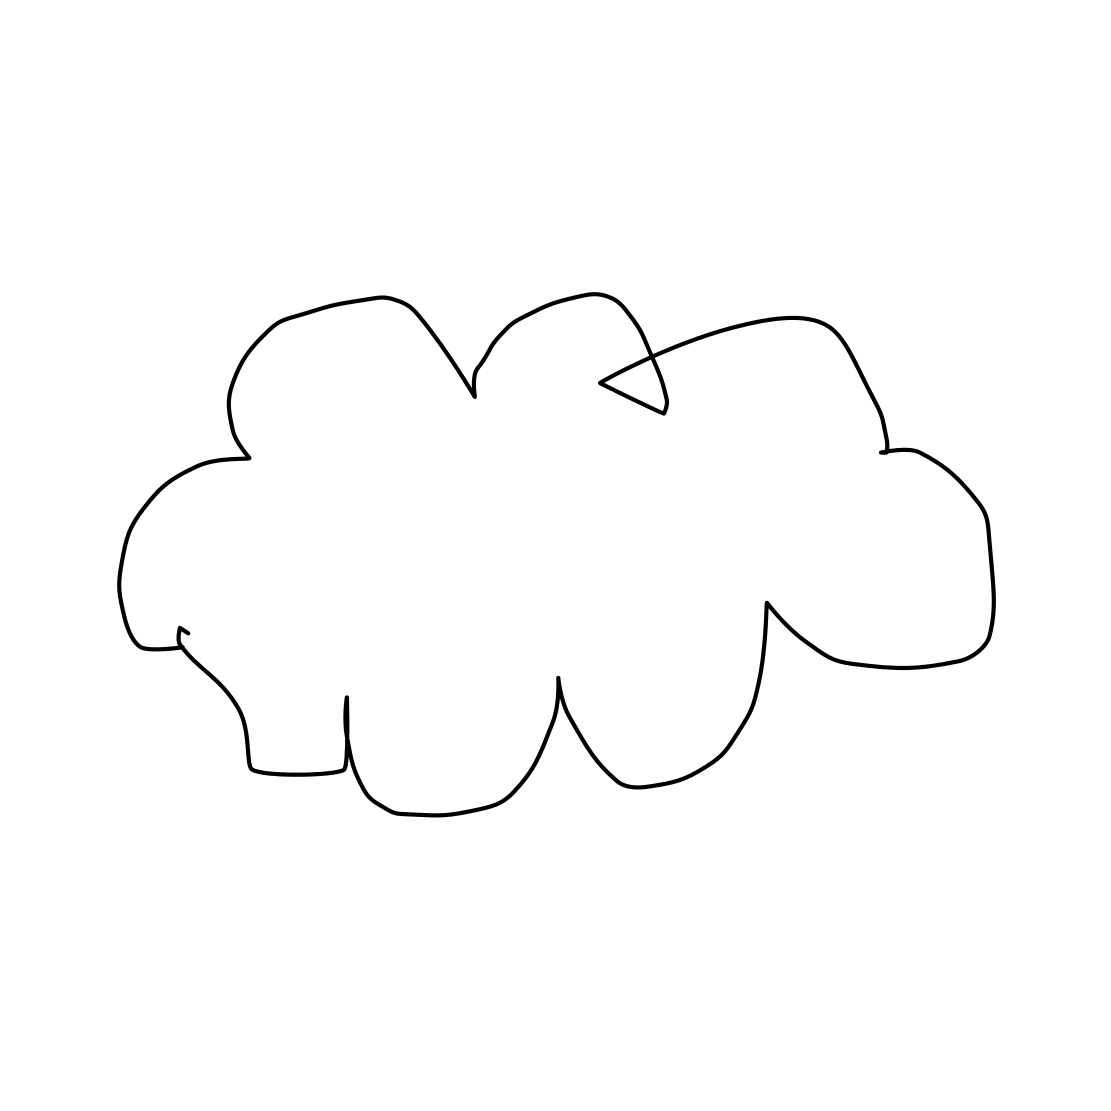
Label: cloud